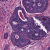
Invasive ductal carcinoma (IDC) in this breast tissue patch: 0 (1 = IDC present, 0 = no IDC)